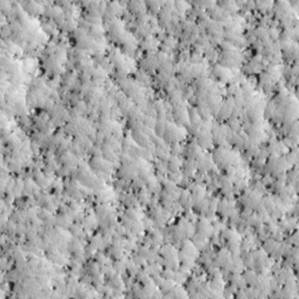
Label: non_frost